Interaction volume radius: 5 \u00c5
Interaction volume height: 30 \u00c5
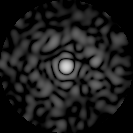
Disorder parameter: 0.8477